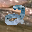
Label: 2